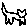
Label: cat